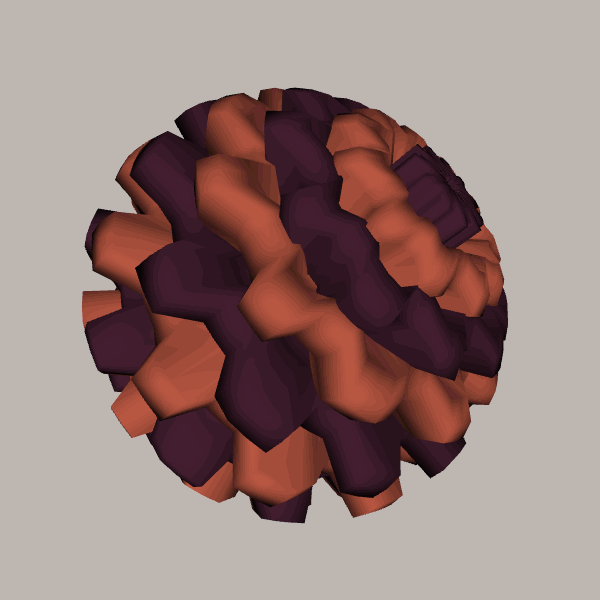
Background: light